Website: bh-photo
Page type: payment
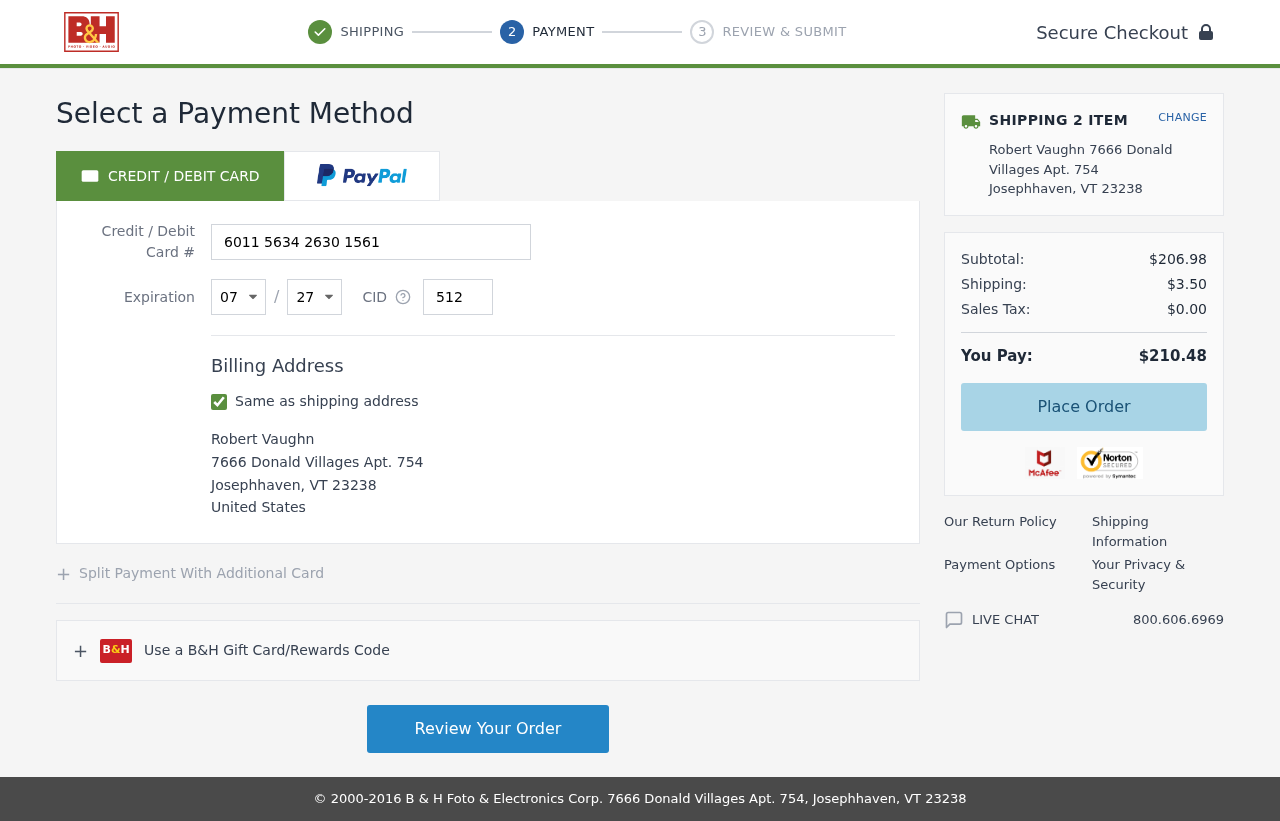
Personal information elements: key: PII_CARD_CVV
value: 512
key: PII_CARD_EXPIRY_MONTH
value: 07
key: PII_CARD_EXPIRY_YEAR
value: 27
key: PII_CARD_NUMBER
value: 6011 5634 2630 1561
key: PII_CITY
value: Josephhaven
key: PII_COUNTRY
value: United States
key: PII_FULLNAME
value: Robert Vaughn
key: PII_POSTCODE
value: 23238
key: PII_STATE_ABBR
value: VT
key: PII_STREET
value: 7666 Donald Villages Apt. 754
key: PII_FULLNAME2
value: Robert Vaughn
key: PII_CITY2
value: Josephhaven
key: PII_STATE_ABBR2
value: VT
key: PII_POSTCODE_FULL
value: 23238
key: PII_POSTCODE_NUMERIC
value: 23238
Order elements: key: ORDER_NUM_ITEMS
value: SHIPPING 2 ITEM
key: ORDER_SUBTOTAL
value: $206.98
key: ORDER_SHIPPING_COST
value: $3.50
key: ORDER_TAX
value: $0.00
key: ORDER_TOTAL
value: $210.48